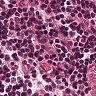
Metastatic tissue present: no